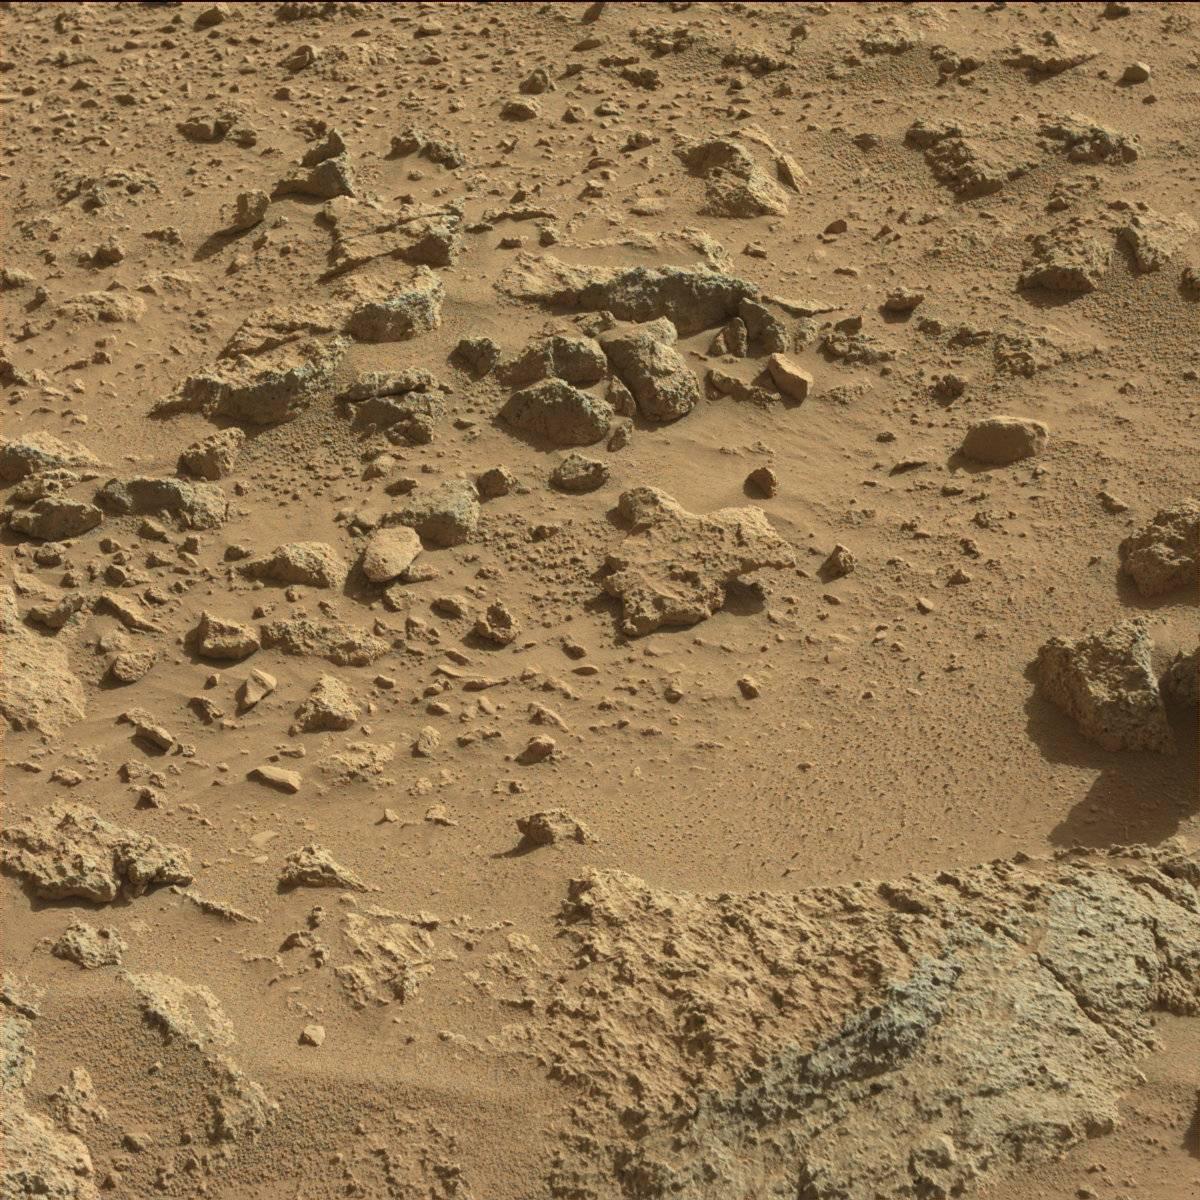
Terrain classes present: Bedrock, Rock, Sand / Soil